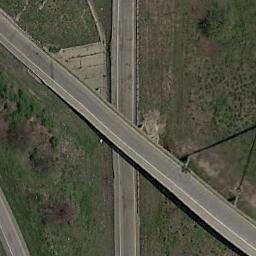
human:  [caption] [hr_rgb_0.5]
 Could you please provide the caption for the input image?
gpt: The cross-line overpass is over the road on the lawn .

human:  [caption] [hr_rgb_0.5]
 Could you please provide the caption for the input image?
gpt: There is an overpass and two black cars .

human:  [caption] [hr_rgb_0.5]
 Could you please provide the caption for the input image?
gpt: There are many cars on the road under the overpass .

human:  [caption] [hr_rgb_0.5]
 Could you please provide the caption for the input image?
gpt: The overpass is next to the grass .

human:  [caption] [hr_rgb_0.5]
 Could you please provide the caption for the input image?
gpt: There are green lawns beside the overpass .